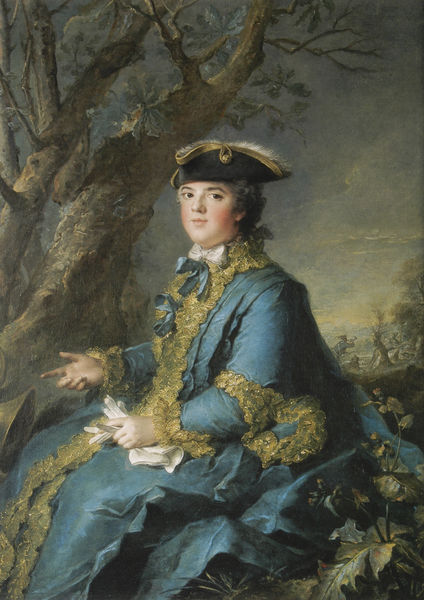
Titel: Madame Infante in Jagdkleidung
Künstler: Jean-Marc Nattier
Standort: Versailles
Institution: Musée National du Château de Versailles et de Trianon
Schlagwörter: baum, berg, blau, blätter, gemälde, gewitter, hand, himmel, kopf, laub, mann, weiß, wolken, bäume, gelb, grün, landschaft, menschen, ocker, sitzen, äste, abend, blume, blumen, braun, finger, frau, geste, grau, handschuh, handschuhe, hintergrund, hut, licht, mund, nase, orange, schwarz, türkis, blick, rot, wolke, beige, schleife, anzug, jacke, jung, augen, barock, falten, gesicht, kragen, pelz, samt, bildnis, hände, portrait, porträt, öl, ast, baumstamm, dämmerung, natur, wind, zweige, auge, bestickt, gewand, gold, mantel, sitzend, kind, blatt, pflanze, pflanzen, schleifen, borte, england, gainsborough, lippe, lippen, rokoko, rosa, seide, beine, perücke, löwenzahn, wangen, düster, backen, berge, gebirge, kahl, herbst, winter, romantik, ölgemälde, könig, bordüre, dick, falte, halstuch, junge, rüschen, wange, knie, zeigen, kniestück, abendrot, regen, fett, knabe, zweig, uniform, adeliger, dreispitz, brokat, blat, tressen, jüngling, junger mann, prinz, backe, bleich, kastanie, sitzender, sitzportrait, sitzporträt, englisch, morgengrauen, borten, pausbacken, kronprinz, rockocko, mentel, dreieckshut, kleiderfalten, handschu, rundes gesicht, wurstfinger, weiße handschuhe, ke, handschuhge